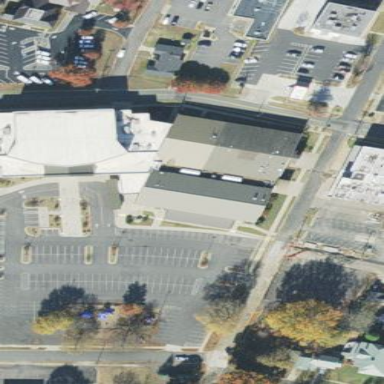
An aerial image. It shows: Building serving as place of worship.